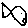
Label: fish